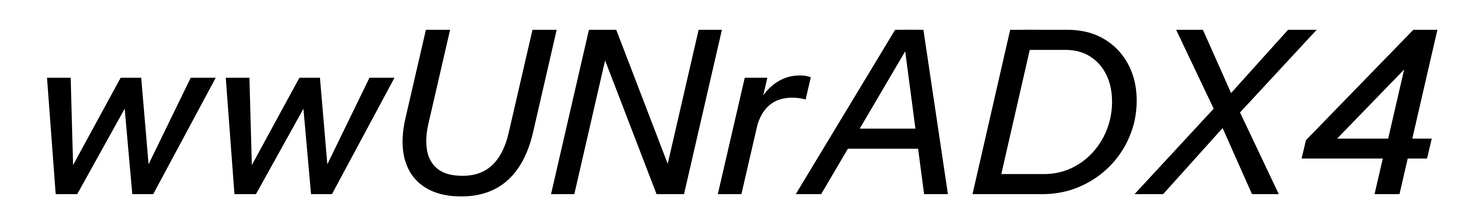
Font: InstrumentSans-Italic_Medium_Italic